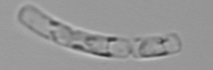
Label: Guinardia_striata